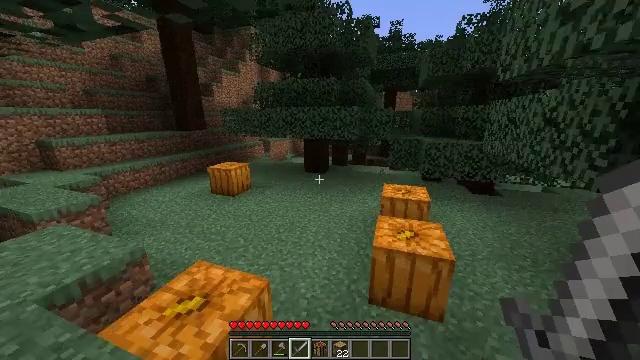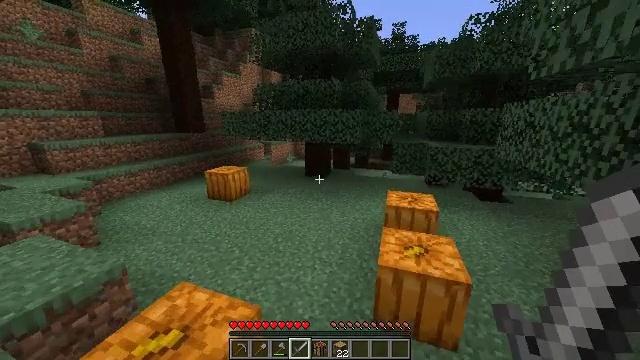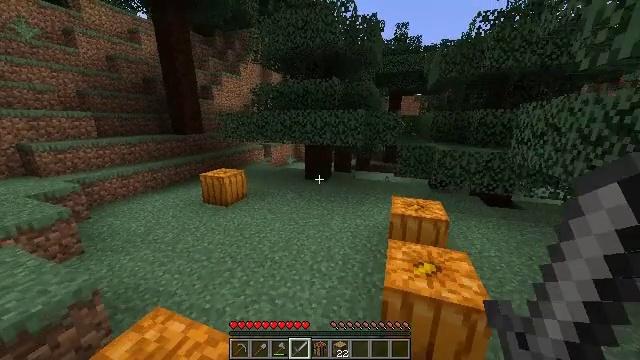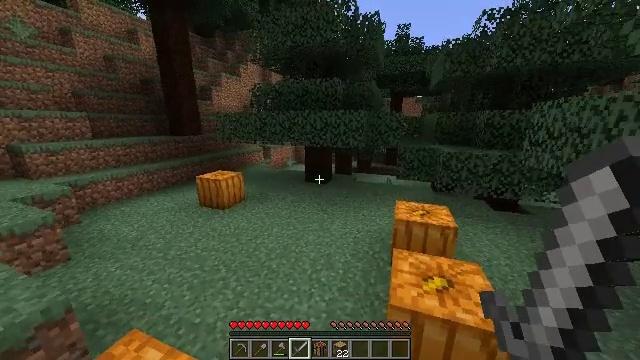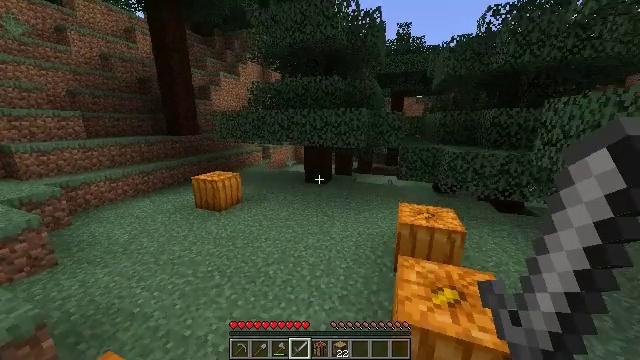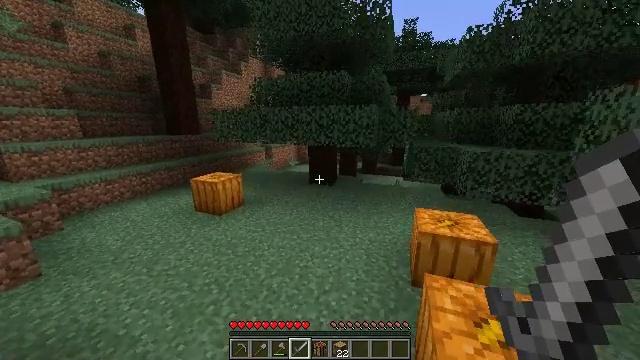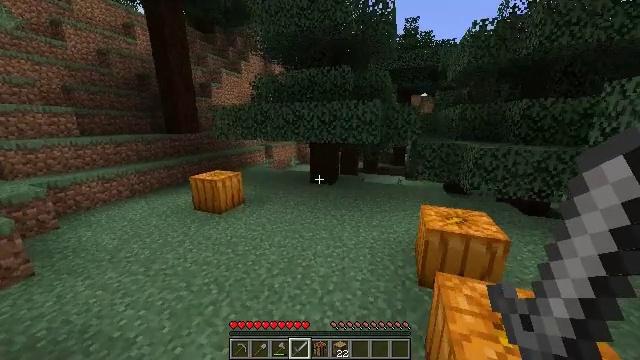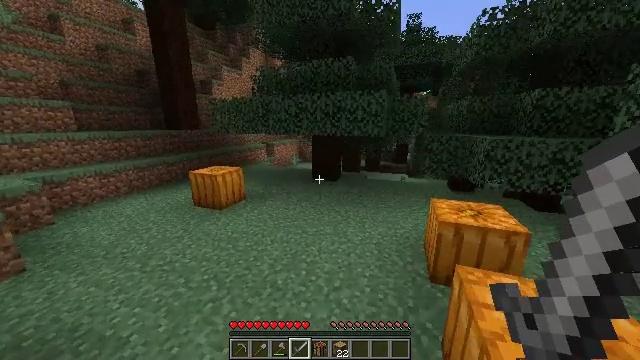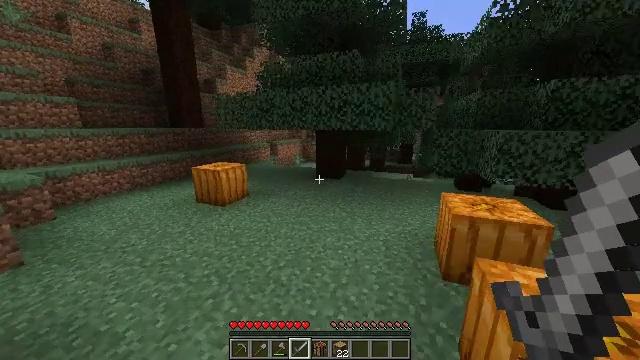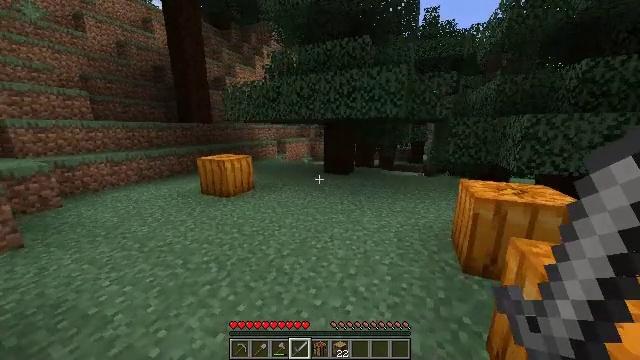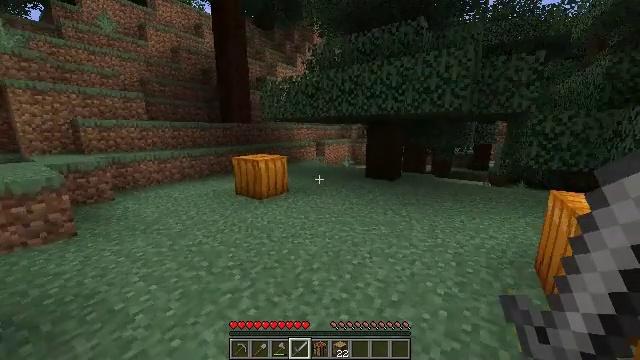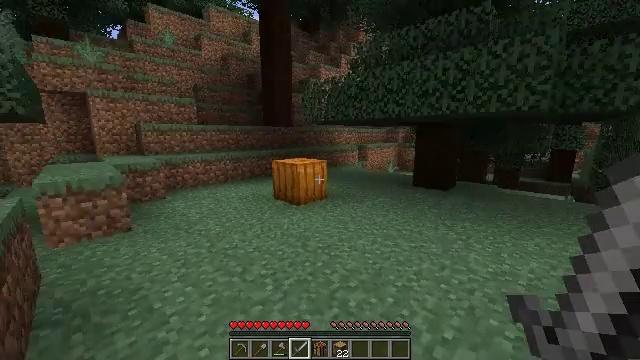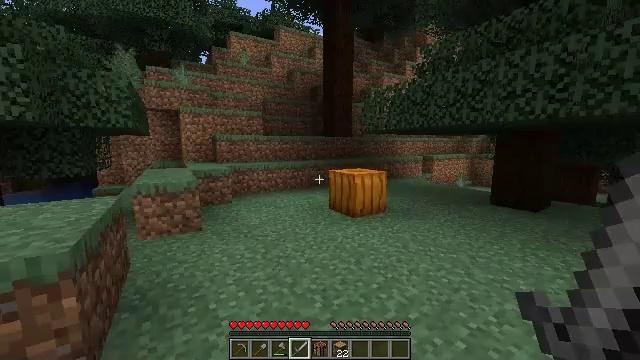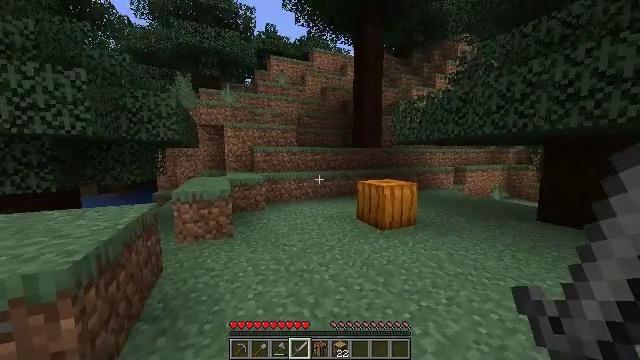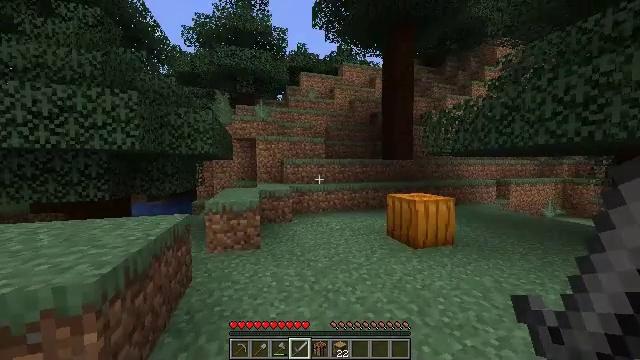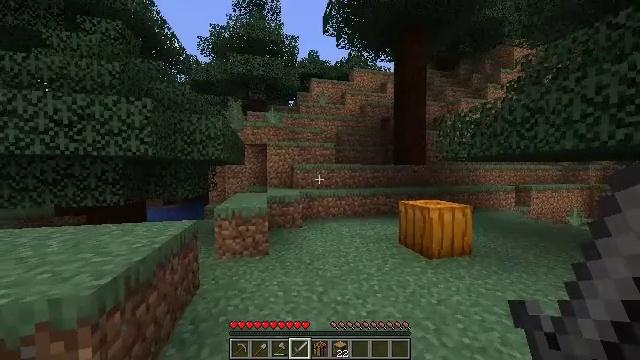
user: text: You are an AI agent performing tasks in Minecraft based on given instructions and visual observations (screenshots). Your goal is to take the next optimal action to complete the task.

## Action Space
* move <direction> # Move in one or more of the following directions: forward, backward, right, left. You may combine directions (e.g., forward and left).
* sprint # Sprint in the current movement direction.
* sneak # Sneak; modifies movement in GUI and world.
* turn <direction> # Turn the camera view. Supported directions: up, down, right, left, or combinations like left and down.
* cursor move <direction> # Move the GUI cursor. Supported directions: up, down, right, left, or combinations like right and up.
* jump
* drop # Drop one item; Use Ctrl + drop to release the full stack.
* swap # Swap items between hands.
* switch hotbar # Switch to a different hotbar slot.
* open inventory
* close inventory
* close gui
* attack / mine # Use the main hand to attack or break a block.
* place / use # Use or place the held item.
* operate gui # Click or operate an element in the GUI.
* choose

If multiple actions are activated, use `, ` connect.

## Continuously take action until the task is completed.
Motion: motion action
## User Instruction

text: Clear the sweet berry bush to collect the sweet berries.
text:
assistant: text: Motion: move forward, sprint
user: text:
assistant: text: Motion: move forward, sprint
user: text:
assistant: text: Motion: move forward, sprint
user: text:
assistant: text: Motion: move forward, sprint
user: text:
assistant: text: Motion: move forward and move left, sprint
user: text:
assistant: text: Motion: move forward and move left, sprint
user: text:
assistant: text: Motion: move forward and move left, sprint
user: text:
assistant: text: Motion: move forward and move left, sprint
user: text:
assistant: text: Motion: move forward and move left, sprint, turn left
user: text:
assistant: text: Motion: move forward, sprint, turn left and up
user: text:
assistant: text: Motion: move forward, sprint, turn left and up
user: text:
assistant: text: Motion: move forward, sprint, turn left and up
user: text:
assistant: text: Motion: move forward, sprint, turn left and up
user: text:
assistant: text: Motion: move forward, sprint, turn left and up
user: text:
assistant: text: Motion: move forward, sprint, turn left and up
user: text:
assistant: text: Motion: move forward, sprint, turn left and up
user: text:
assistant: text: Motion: move forward, sprint, turn left and up
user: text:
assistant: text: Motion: move forward, sprint, turn left
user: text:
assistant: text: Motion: move forward, sprint, turn left
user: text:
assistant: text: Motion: move forward, sprint
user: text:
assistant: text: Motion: move forward, sprint
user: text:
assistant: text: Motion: move forward, sprint
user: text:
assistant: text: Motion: move forward, sprint
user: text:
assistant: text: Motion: move forward, sprint
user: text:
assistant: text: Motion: move forward, sprint
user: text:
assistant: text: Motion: move forward, sprint
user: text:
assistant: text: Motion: move forward, sprint, turn right and down
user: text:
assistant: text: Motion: move forward, sprint, turn right and down
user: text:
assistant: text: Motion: move forward, sprint, turn right and down
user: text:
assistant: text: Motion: move forward, sprint, jump